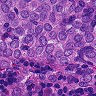
Metastatic tissue present: yes